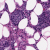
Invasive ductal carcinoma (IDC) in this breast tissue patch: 1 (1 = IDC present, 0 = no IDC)